Current action and preconditions to check: path_clear

Your task: For each precondition in the list above, predict whether it will hold at this action.

Consider the current scene as observed from the mobile robot's camera, and analyze the predicted future states of all dynamic agents (e.g., people, animals, vehicles, or any moving entities) within the NEXT SECOND.

IMPORTANT: Only answer "very likely" if you are absolutely certain—based on strong, clear evidence—that a dynamic agent will violate the precondition in the predicted future state. Do NOT answer "very likely" for unlikely, ambiguous, or low-probability risks.

Ask yourself for each precondition: Is there a high probability, with clear and convincing evidence, that the predicted future states of any dynamic agent will interfere with the predicted future state of the currently executing action within the NEXT SECOND, causing that precondition to fail?

Assess the risk level based on these predictions. Use "likely" or "very likely" if motions create a clear risk of interference.

Use "neutral" or "improbable" if agents are nearby but their predicted paths are clearly diverging or non-conflicting.

Failure Risk Categories: "very improbable", "improbable", "neutral", "likely", "very likely"

Answer Format: Output ONLY the probability_of_failure value from these categories: "very improbable", "improbable", "neutral", "likely", "very likely"

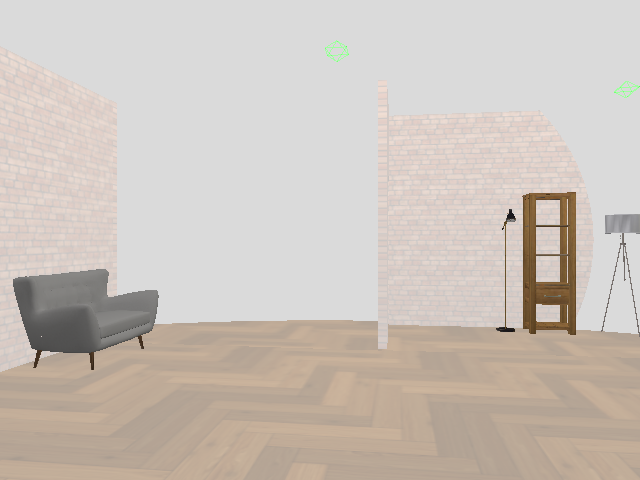

Answer: very improbable